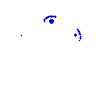
Particle: electron